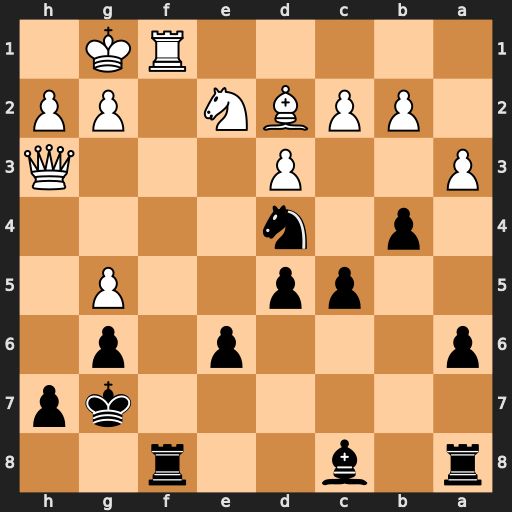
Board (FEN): r1b2r2/6kp/p3p1p1/2pp2P1/1p1n4/P2P3Q/1PPBN1PP/5RK1
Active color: b
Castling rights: -
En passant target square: -
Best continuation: Nxe2+ Kh1 Rxf1#